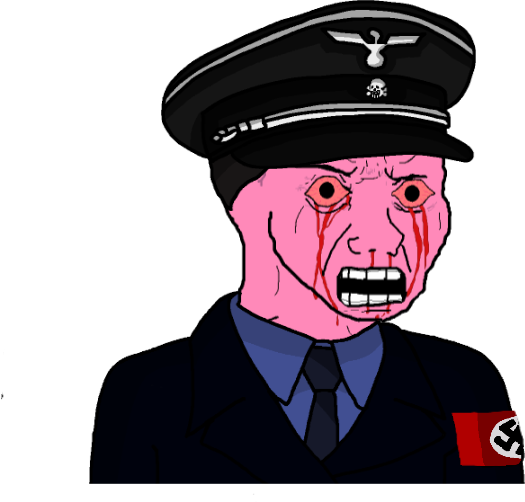
Label: 5_Rage